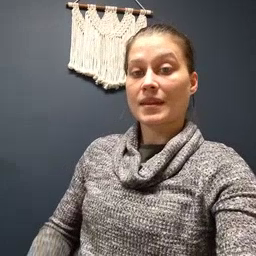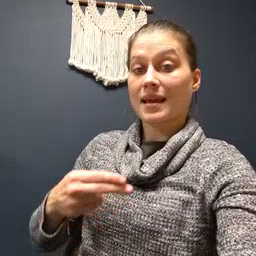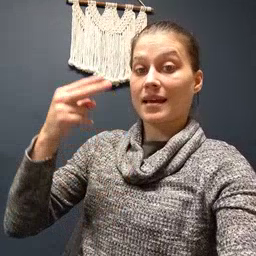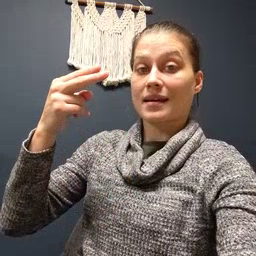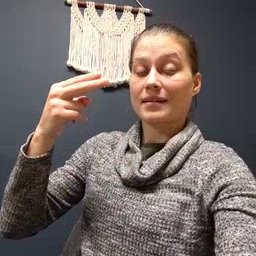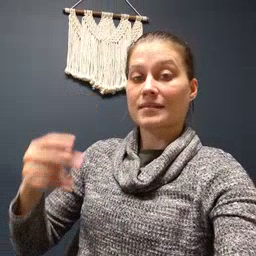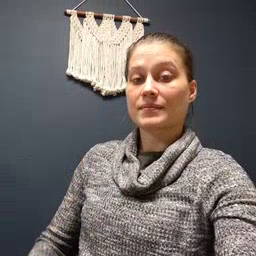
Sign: high